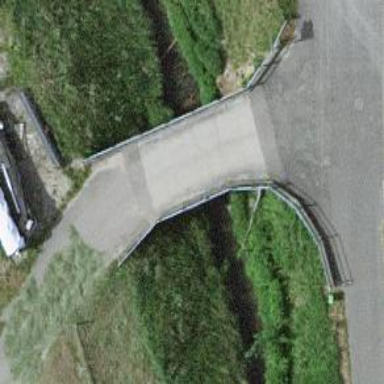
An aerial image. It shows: Service road on bridge.